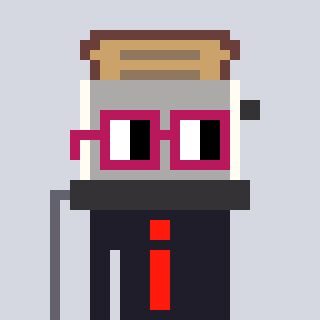
a pixel art character with square dark red glasses, a toaster-shaped head and a grayscale-colored body on a cool background